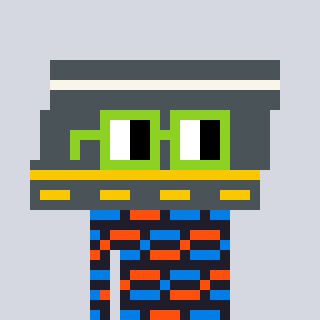
a pixel art character with square light green glasses, a road-shaped head and a grayscale-colored body on a cool background